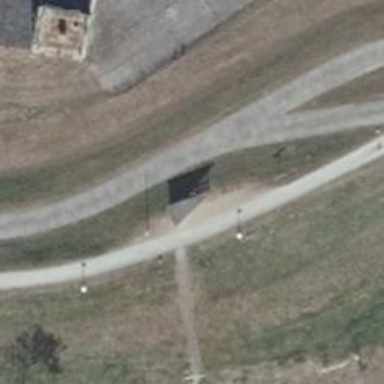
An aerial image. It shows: Picnic shelter amenity.